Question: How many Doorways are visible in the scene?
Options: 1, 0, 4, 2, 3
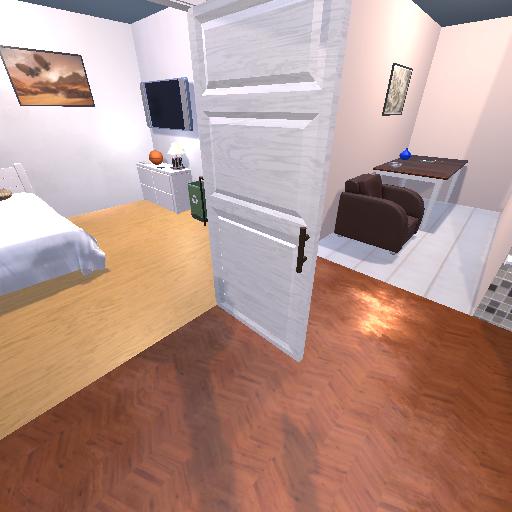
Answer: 1